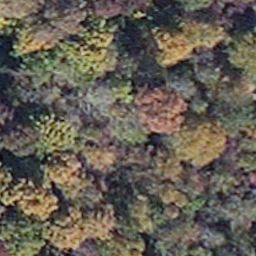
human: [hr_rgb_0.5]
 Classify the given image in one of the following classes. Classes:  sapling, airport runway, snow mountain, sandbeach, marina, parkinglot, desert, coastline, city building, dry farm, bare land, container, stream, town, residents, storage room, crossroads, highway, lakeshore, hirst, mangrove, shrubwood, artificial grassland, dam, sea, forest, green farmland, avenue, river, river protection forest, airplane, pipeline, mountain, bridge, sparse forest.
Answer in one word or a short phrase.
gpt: mangrove